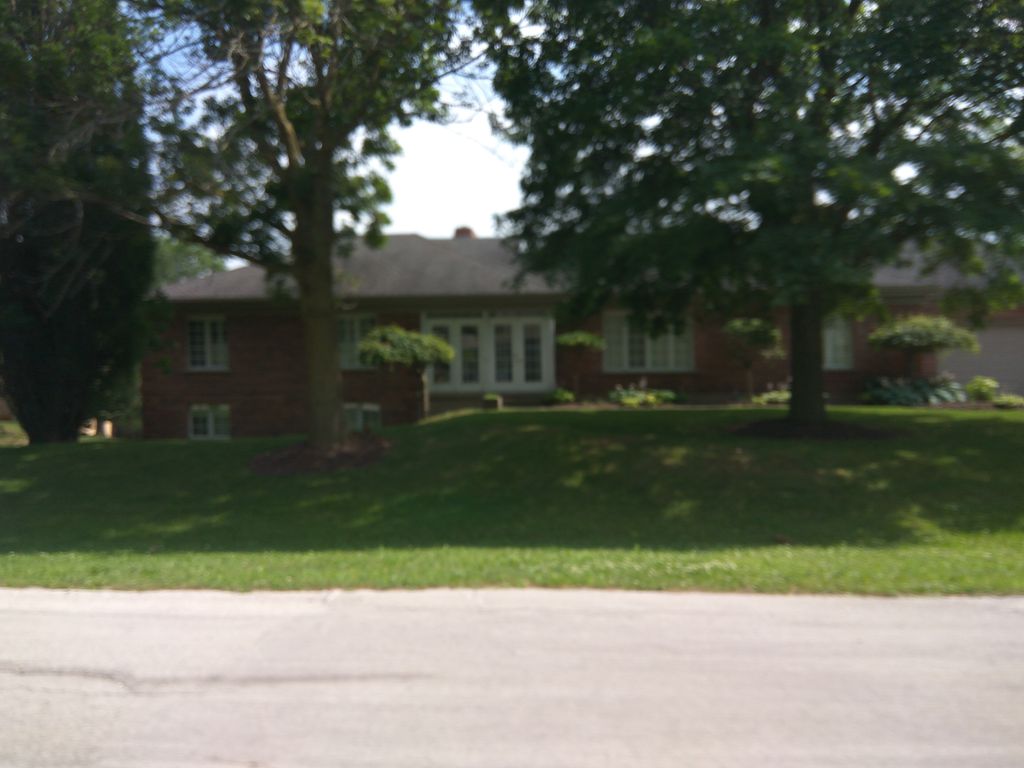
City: kitchener-waterloo